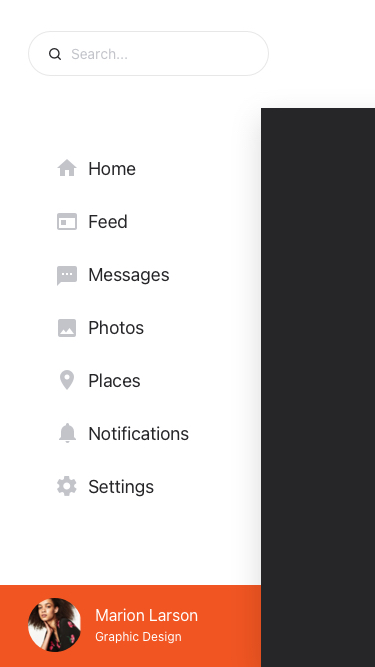
Text in this UI design:
Marion Larson
Graphic Design
Photos
Places
Notifications
Settings
Messages
Feed
Home